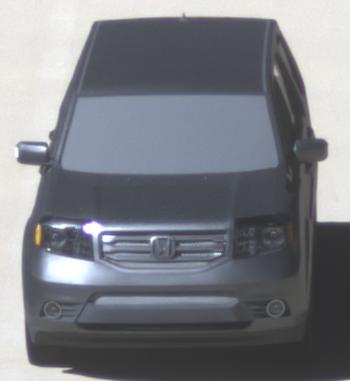
Make: Honda
Model: Pilot
Detailed model: Gen. 2 Facelift
Model produced from: 2012
Model produced until: 2015
Doors: 5
Color: gray
Road condition: dry road
Daytime: midday
Contrast: high contrast